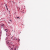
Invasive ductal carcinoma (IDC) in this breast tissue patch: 0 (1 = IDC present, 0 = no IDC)